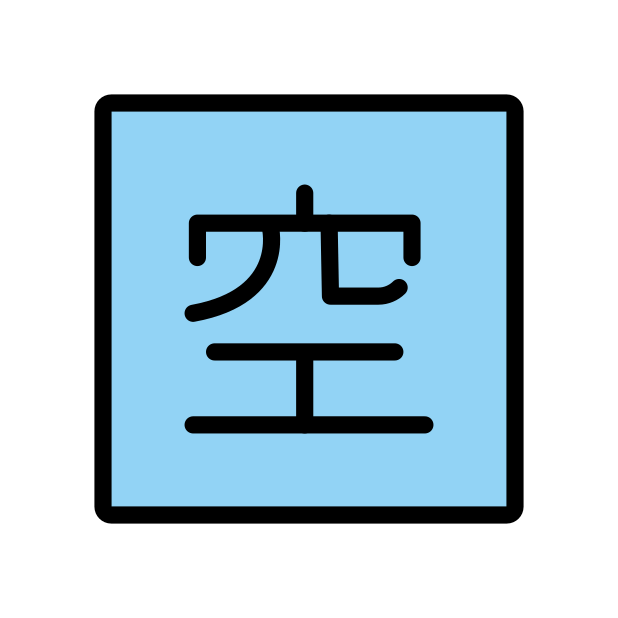
Emoji: 🈳
Name: squared cjk unified ideograph-7a7a
Unicode: 0x1f233